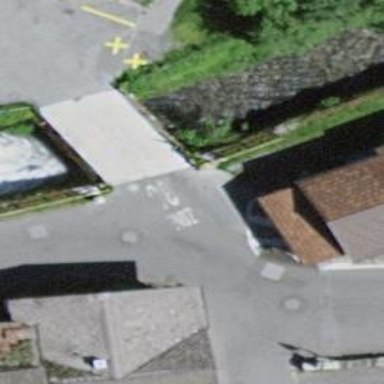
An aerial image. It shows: Residential road with concrete bridge.